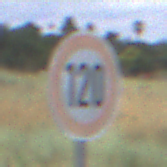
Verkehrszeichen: Geschwindigkeit120
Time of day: Midday
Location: Outdoor (Nature)
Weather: PartlyCloudy
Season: NotSpecified
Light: Natural